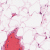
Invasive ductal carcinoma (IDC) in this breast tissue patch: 0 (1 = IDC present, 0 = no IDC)